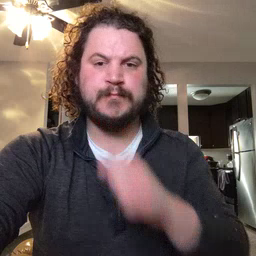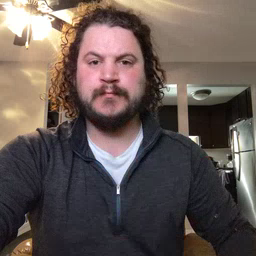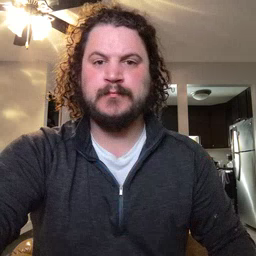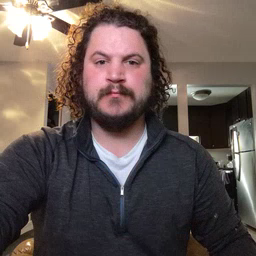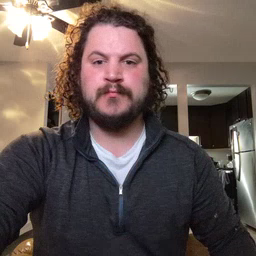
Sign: orange